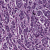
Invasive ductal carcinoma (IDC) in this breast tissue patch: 1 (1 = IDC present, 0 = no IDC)